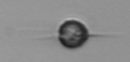
Label: Acanthoica_quattrospina